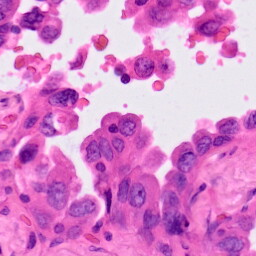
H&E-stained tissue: Lung